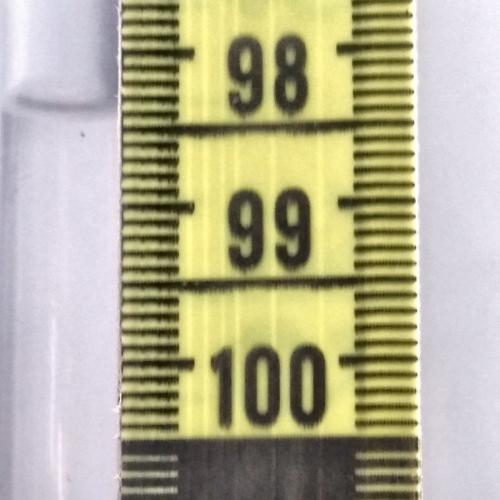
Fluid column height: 98.4 cm